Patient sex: F
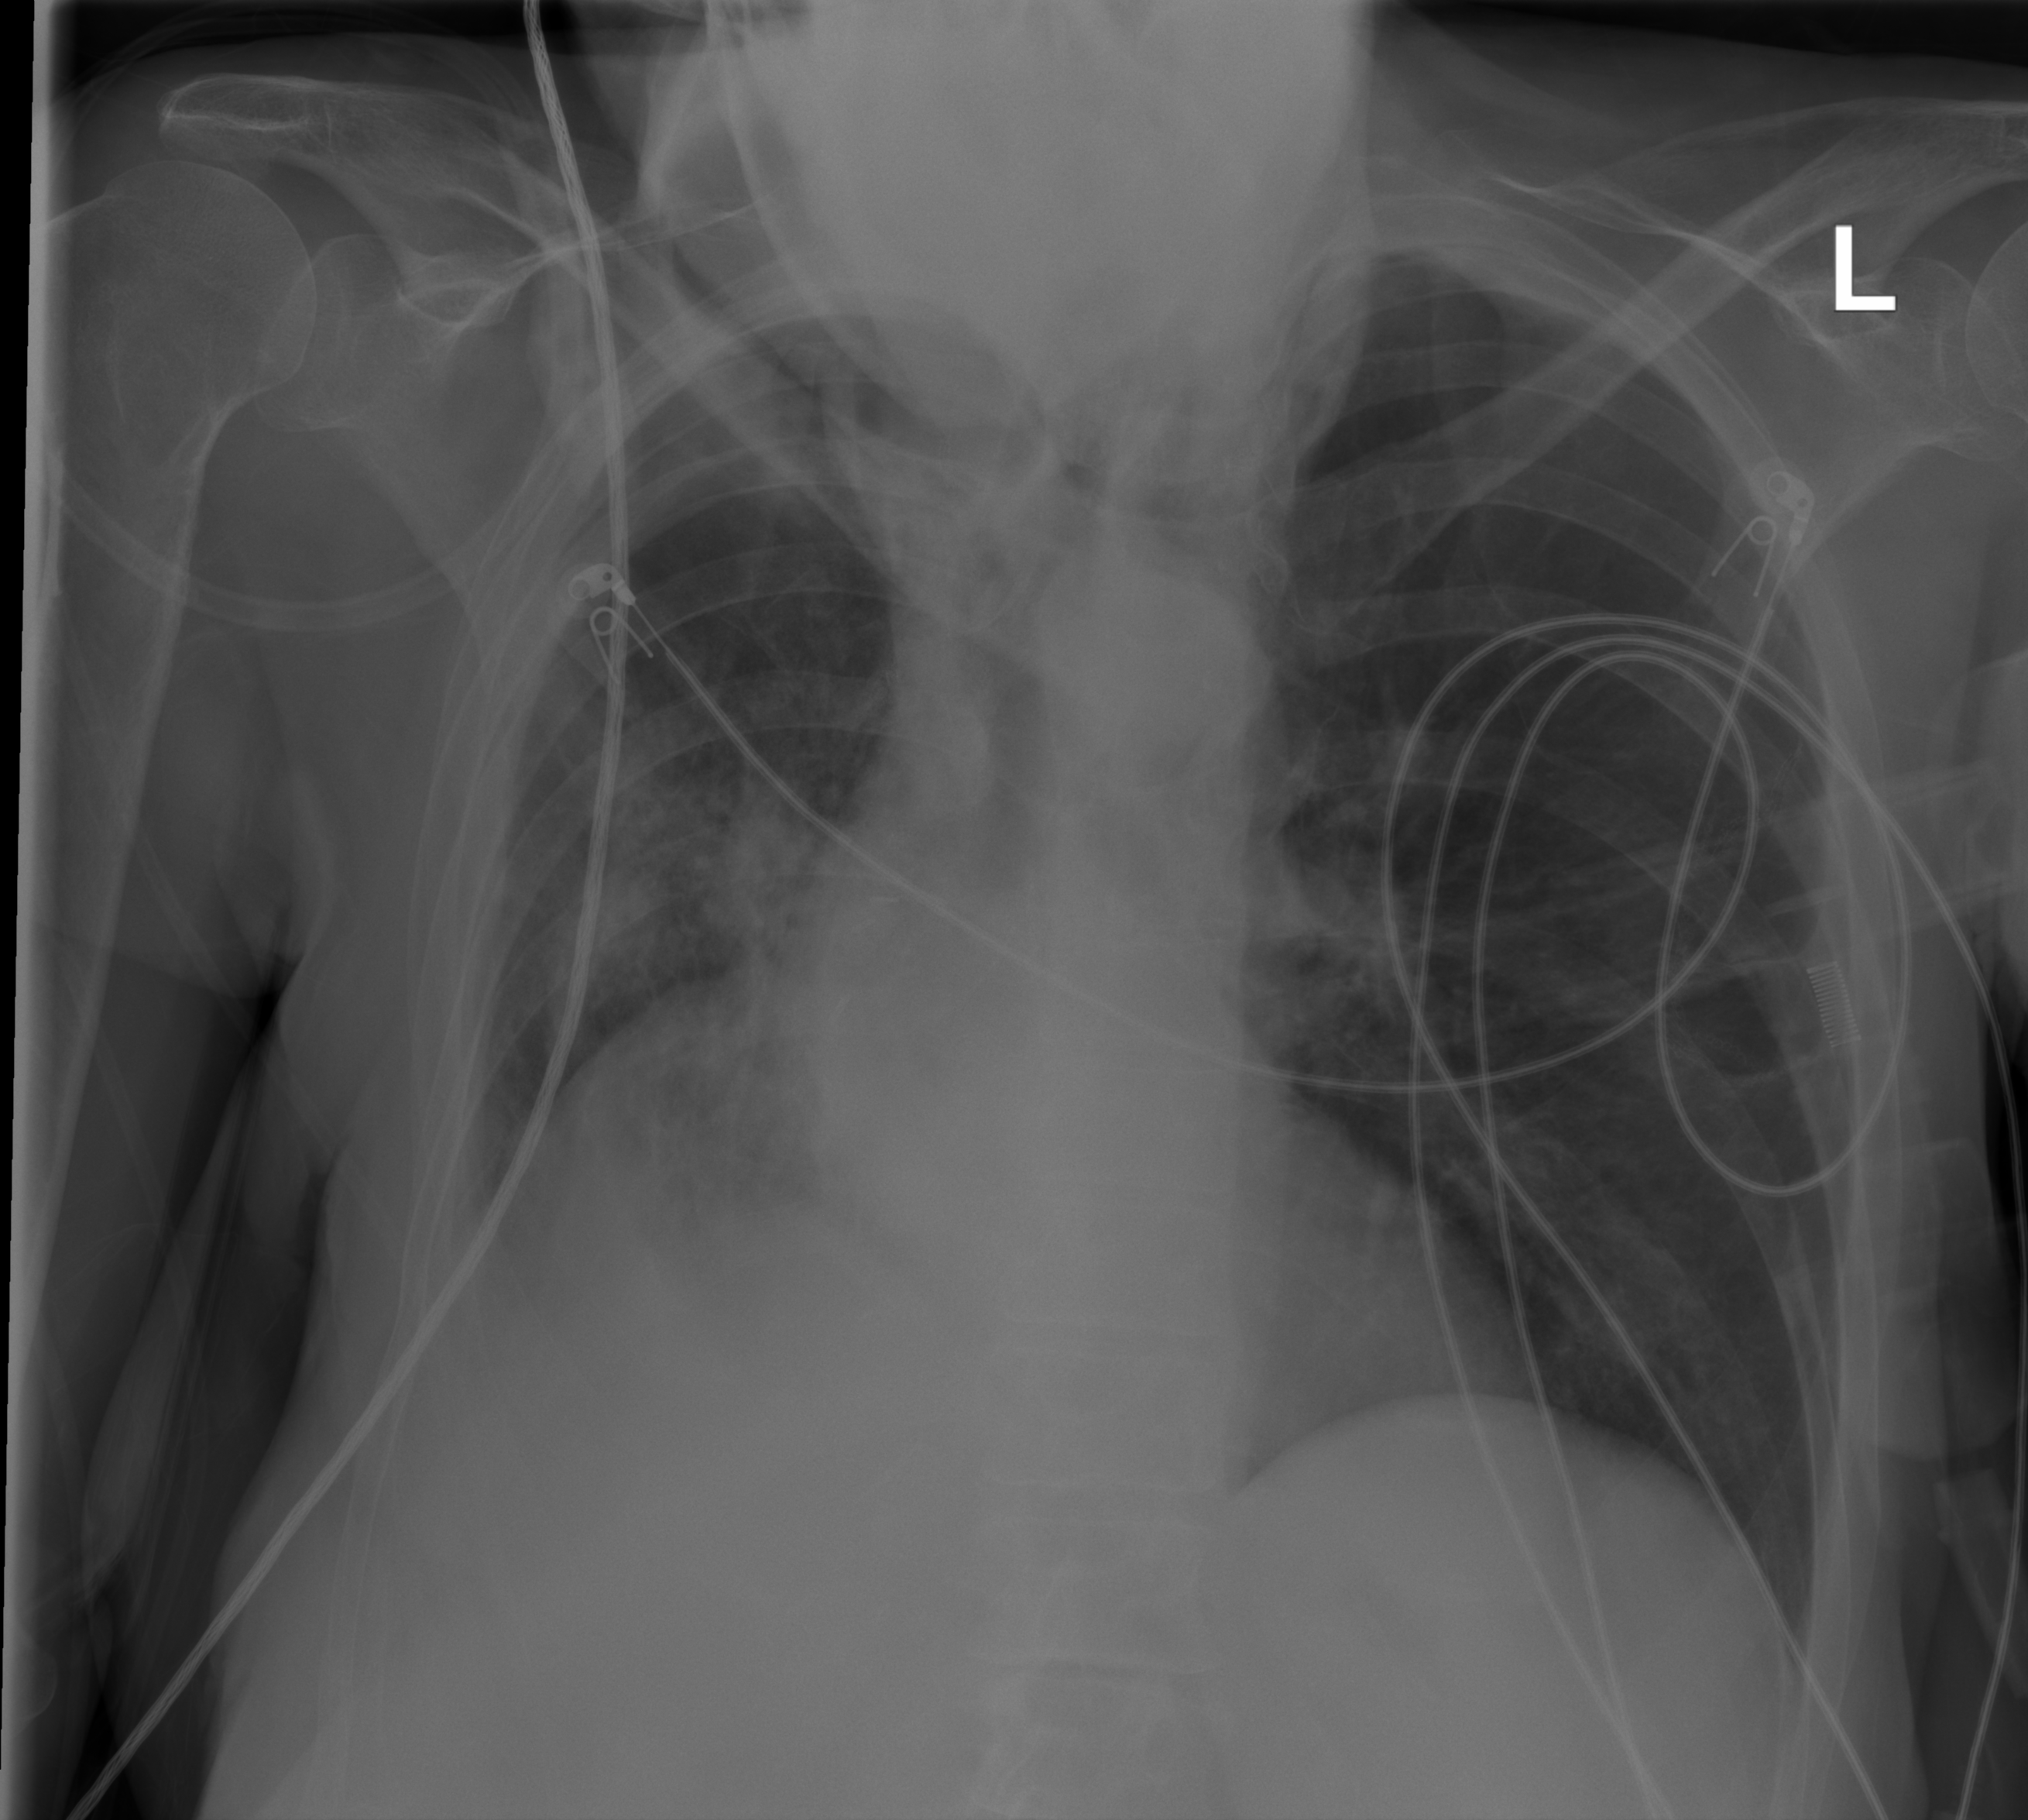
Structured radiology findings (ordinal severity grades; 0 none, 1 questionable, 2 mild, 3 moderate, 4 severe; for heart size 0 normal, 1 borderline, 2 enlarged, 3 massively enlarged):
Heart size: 2
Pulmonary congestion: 0
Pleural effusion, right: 2
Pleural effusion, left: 0
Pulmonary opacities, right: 3
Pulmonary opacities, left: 0
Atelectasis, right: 3
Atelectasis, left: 0